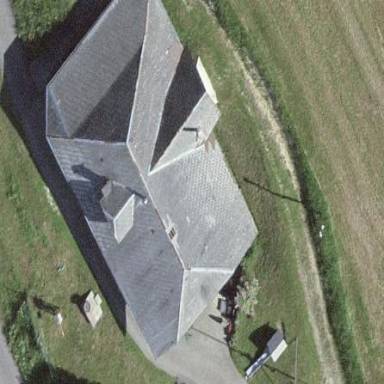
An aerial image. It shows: Farm building.